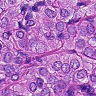
Metastatic tissue present: yes